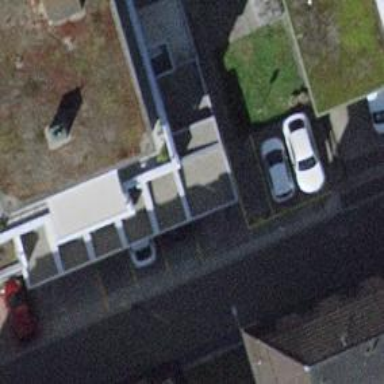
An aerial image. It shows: Parking area.